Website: lowes
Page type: order-tracking
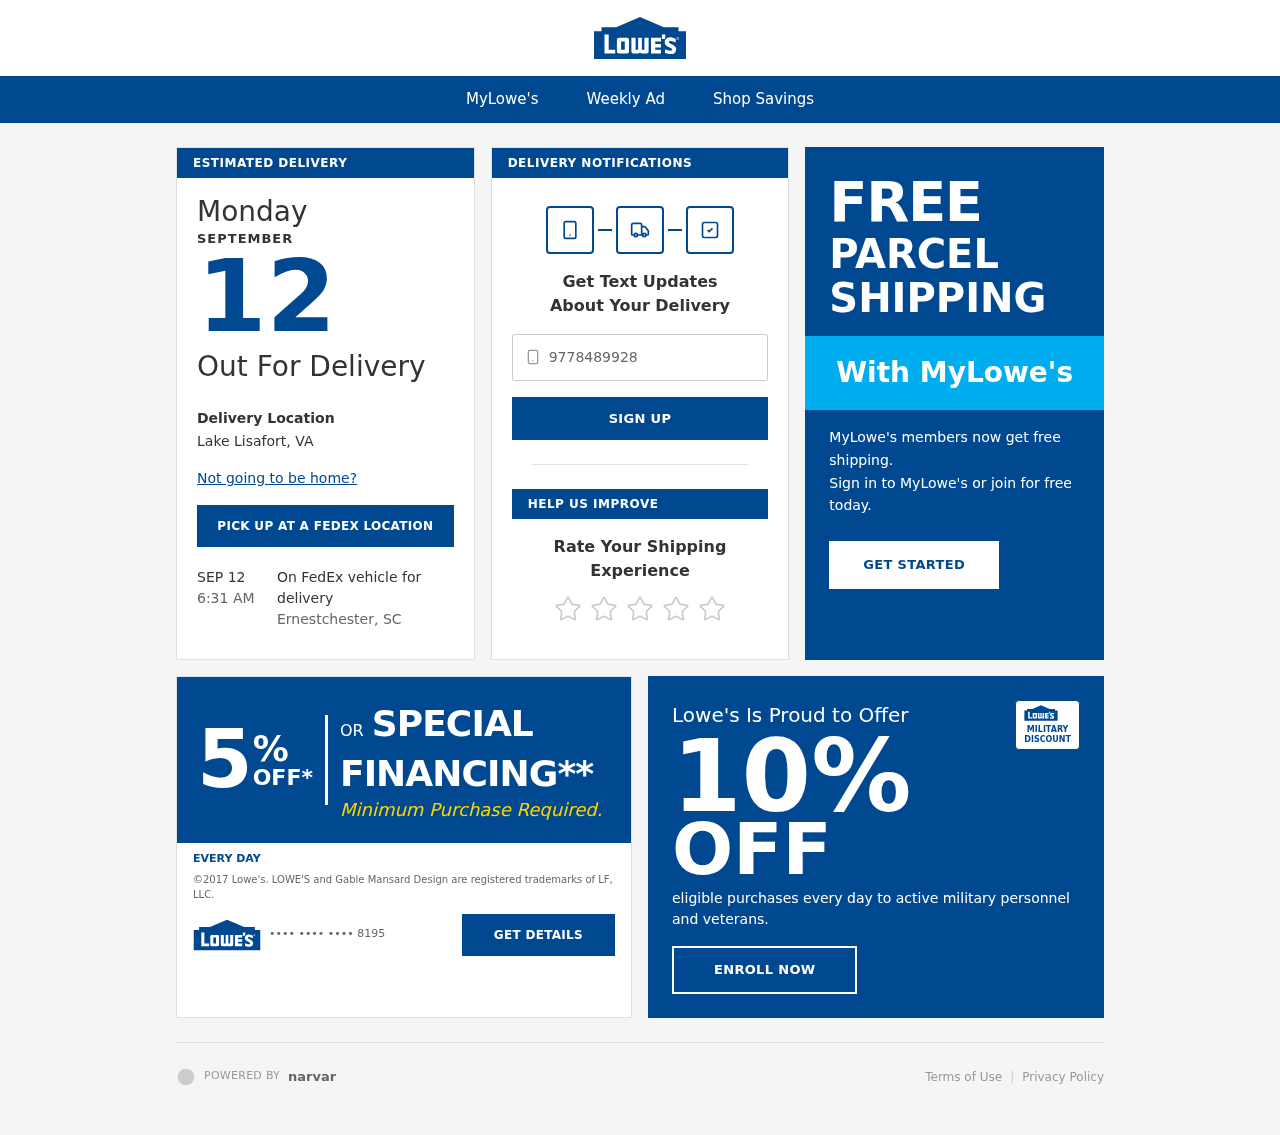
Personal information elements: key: PII_CARD_LAST4
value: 8195
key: PII_PHONE
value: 9778489928
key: PII_CITY_STATE
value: Lake Lisafort, VA
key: PII_CITY_STATE2
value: Ernestchester, SC
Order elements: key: ORDER_DELIVERY_DATE
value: SEP 12
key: ORDER_DELIVERY_DATE
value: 6:31 AM
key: ORDER_DELIVERY_DATE
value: SEPTEMBER
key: ORDER_DELIVERY_DATE
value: Monday
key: ORDER_DELIVERY_DATE
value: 12